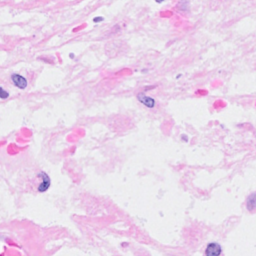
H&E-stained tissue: Breast